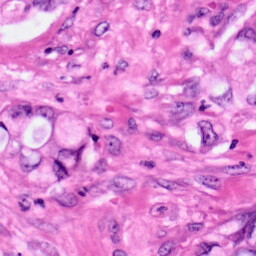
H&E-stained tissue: Pancreatic